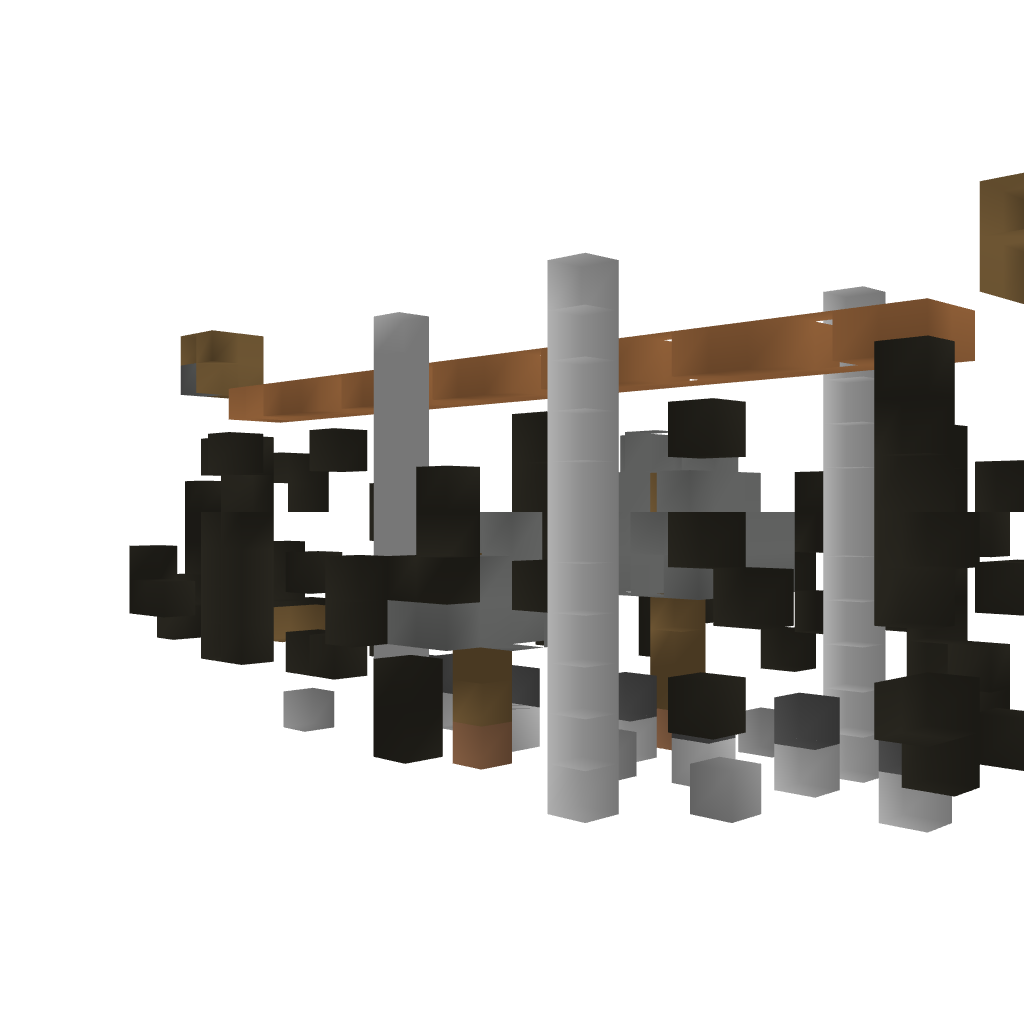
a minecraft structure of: temple of nature